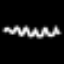
Label: squiggle